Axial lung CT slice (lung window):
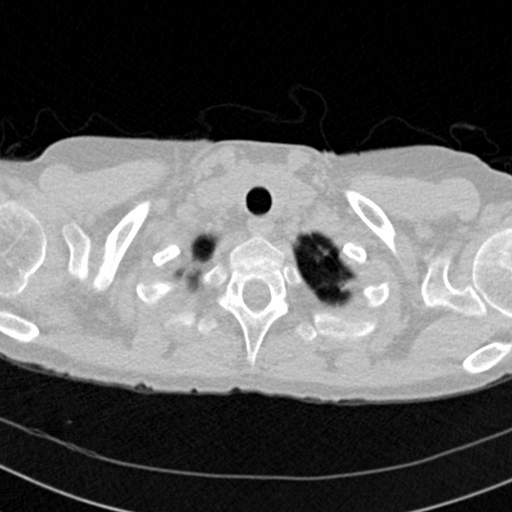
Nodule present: no